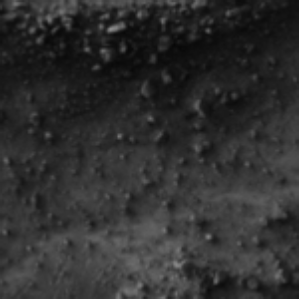
Label: frost